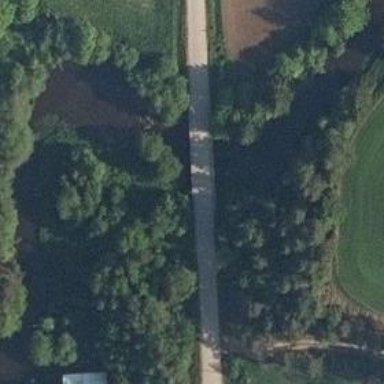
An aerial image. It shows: Tertiary road with bridge.